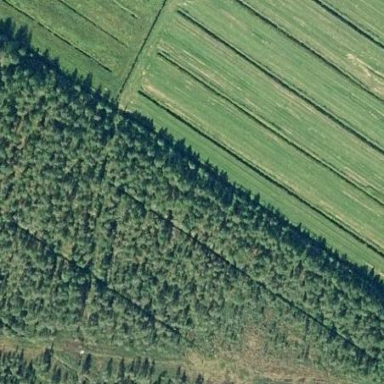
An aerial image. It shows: Forest area.